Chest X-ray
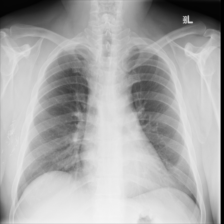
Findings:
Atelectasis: negative
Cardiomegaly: negative
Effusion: negative
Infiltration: negative
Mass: negative
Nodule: negative
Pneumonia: negative
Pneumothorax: negative
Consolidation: negative
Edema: negative
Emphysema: negative
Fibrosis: negative
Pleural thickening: negative
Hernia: negative